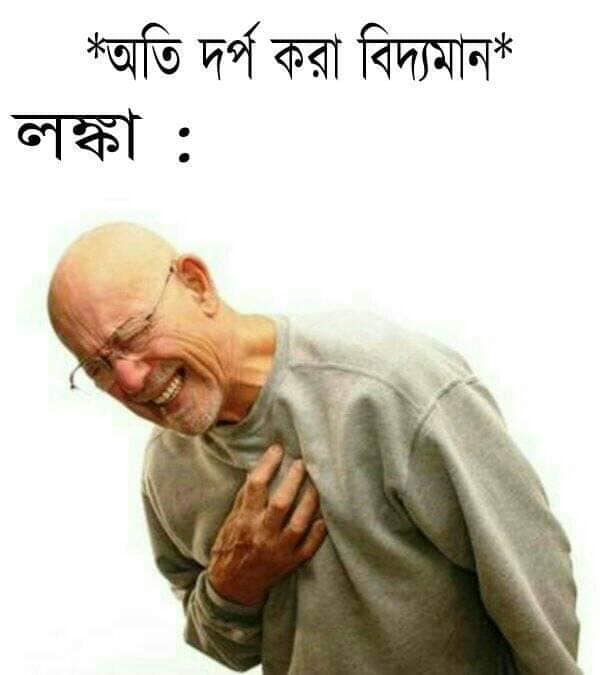
Caption: *অতি দর্প করা বিদ্যমান*     লঙ্কা  :
Label: non-hate